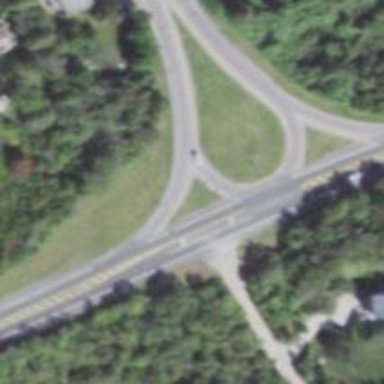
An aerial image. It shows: The primary highway with asphalt surface and forward through turn.